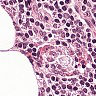
Metastatic tissue present: no